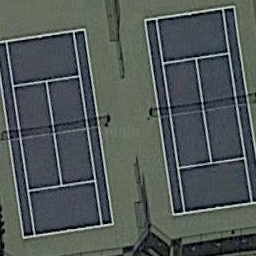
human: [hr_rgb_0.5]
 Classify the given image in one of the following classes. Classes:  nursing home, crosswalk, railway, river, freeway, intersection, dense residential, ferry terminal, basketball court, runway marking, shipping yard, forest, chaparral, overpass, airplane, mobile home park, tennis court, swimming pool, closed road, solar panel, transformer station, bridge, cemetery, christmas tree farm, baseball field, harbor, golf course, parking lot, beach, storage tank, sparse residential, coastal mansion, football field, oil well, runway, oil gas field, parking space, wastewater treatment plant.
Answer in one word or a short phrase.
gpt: tennis court